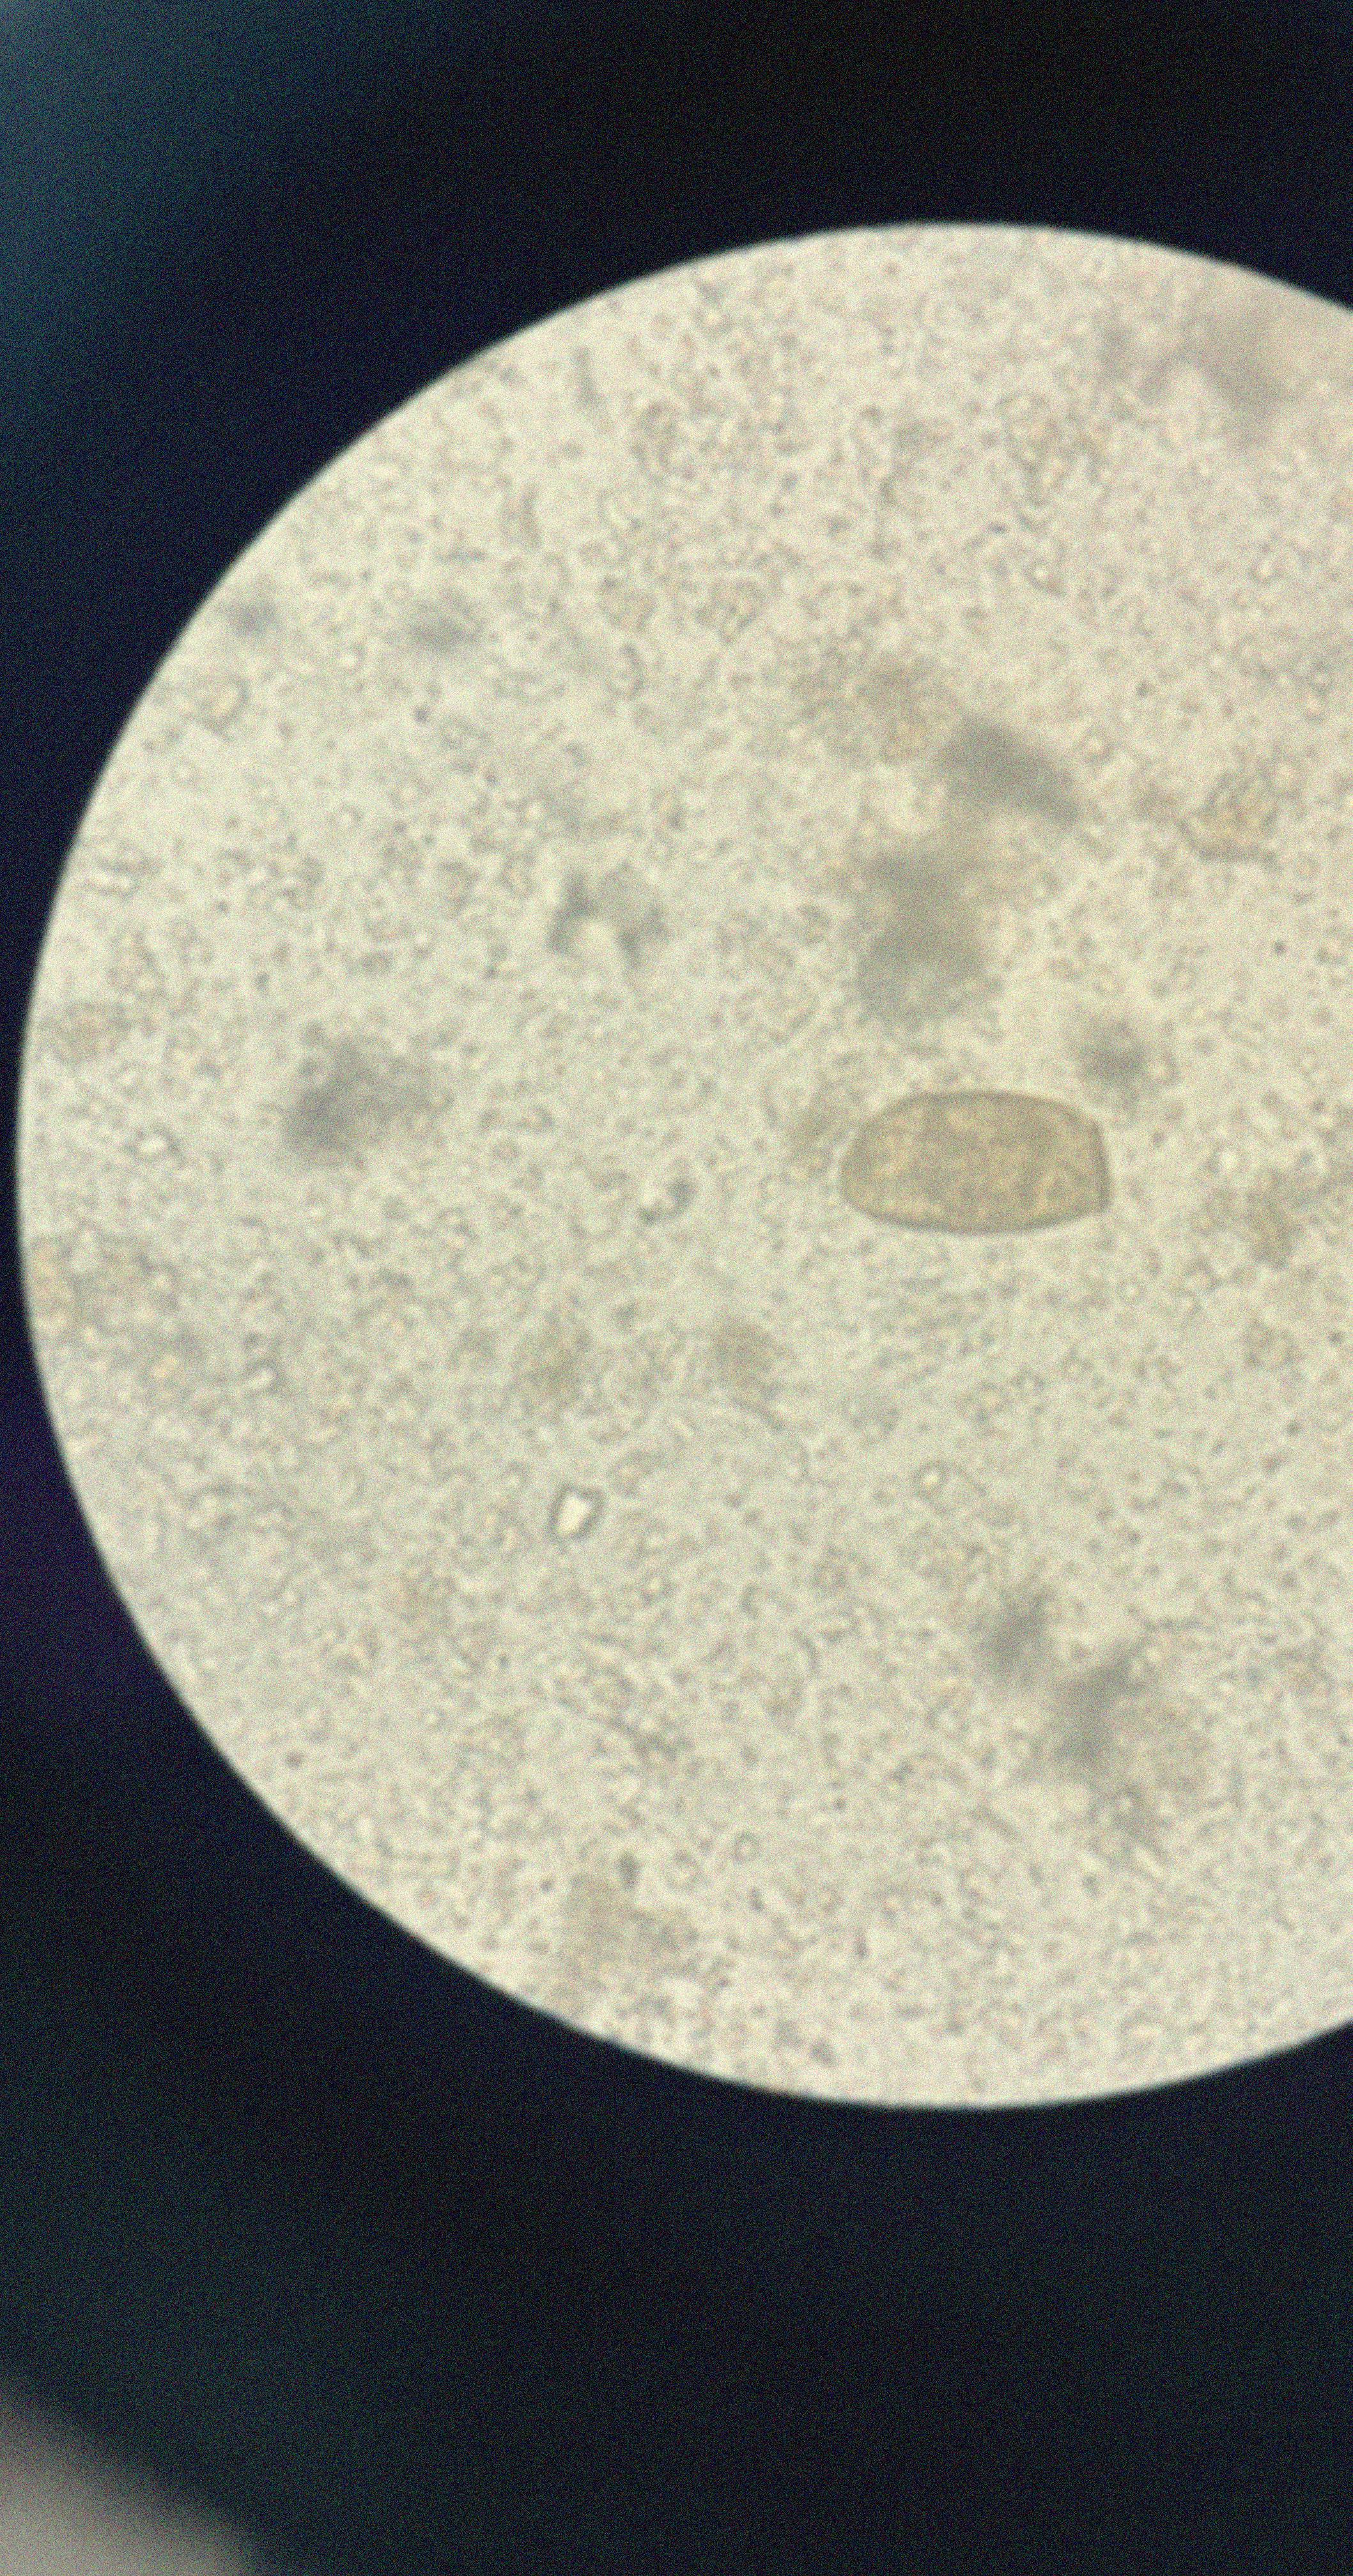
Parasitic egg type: Paragonimus spp